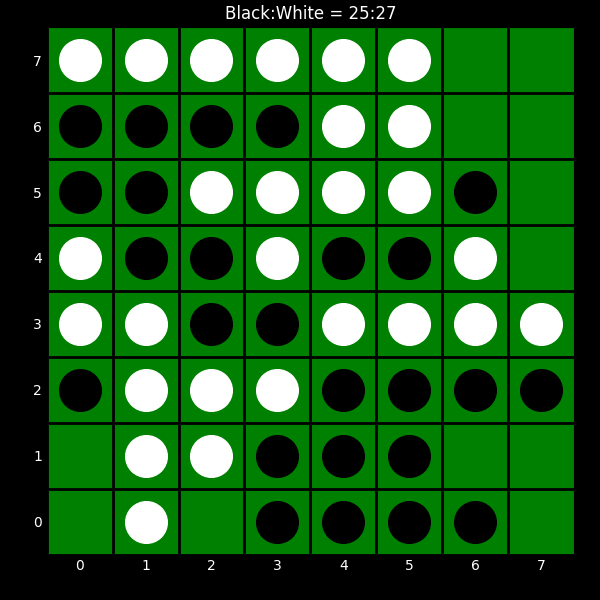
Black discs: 25
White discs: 27